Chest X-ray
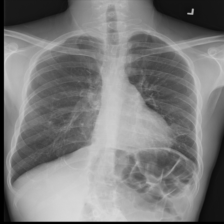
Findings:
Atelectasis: negative
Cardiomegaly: negative
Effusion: negative
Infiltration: positive
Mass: negative
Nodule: negative
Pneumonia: negative
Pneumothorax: negative
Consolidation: negative
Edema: negative
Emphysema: negative
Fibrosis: negative
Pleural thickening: negative
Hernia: negative